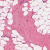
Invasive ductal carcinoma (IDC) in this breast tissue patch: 0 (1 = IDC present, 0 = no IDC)